Interaction volume radius: 5 \u00c5
Interaction volume height: 20 \u00c5
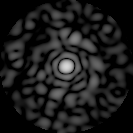
Disorder parameter: 0.7924